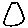
Label: circle